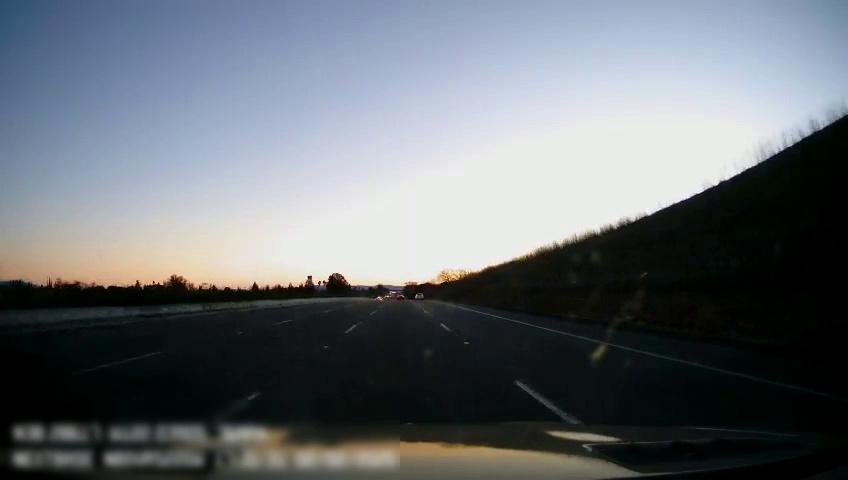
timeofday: Day
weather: Sunny
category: Drivable Space
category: Lanes | Current Lane
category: Lanes | Current Lane
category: Lanes | Alternate Lane
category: Lanes | Alternate Lane